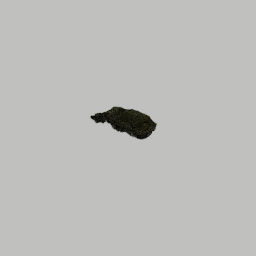
Label: nature